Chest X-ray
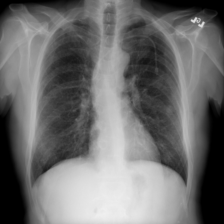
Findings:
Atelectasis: negative
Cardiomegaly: negative
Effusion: negative
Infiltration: negative
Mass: negative
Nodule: negative
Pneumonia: negative
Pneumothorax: negative
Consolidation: negative
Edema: negative
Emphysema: negative
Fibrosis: positive
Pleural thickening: negative
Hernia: negative